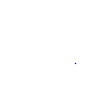
Particle: pion